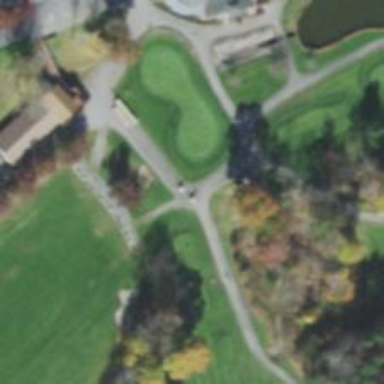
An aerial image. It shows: Path designated for golf carts on golf course.